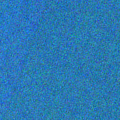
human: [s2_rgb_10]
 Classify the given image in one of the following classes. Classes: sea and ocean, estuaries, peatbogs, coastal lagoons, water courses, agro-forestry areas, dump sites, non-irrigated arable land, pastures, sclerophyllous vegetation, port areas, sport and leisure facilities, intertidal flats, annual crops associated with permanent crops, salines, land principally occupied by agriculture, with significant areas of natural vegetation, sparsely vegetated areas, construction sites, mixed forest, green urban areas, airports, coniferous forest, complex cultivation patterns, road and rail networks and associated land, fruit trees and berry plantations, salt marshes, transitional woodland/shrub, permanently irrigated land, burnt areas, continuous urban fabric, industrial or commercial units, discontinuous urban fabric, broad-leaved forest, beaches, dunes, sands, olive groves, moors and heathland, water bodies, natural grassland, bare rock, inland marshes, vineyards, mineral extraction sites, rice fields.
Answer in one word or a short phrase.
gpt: sea and ocean